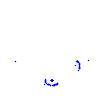
Particle: proton